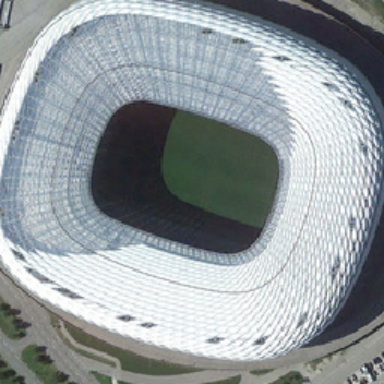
A white rectangular building is a gym .